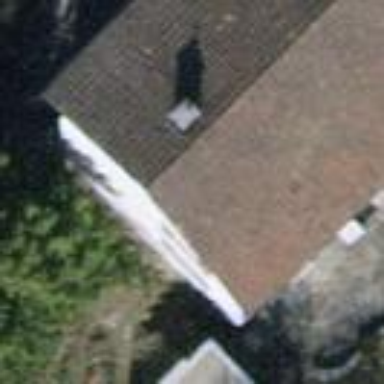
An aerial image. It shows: Building with tile roof.